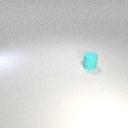
small cyan rubber cylinder